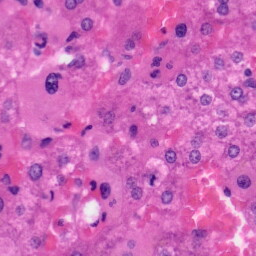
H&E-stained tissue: Liver